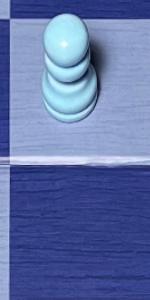
Label: Empty